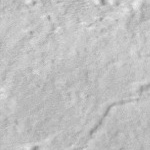
Label: change